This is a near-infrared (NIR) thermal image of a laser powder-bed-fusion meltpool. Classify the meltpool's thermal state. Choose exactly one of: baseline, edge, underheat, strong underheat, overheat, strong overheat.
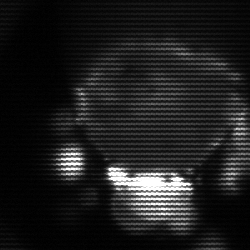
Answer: edge